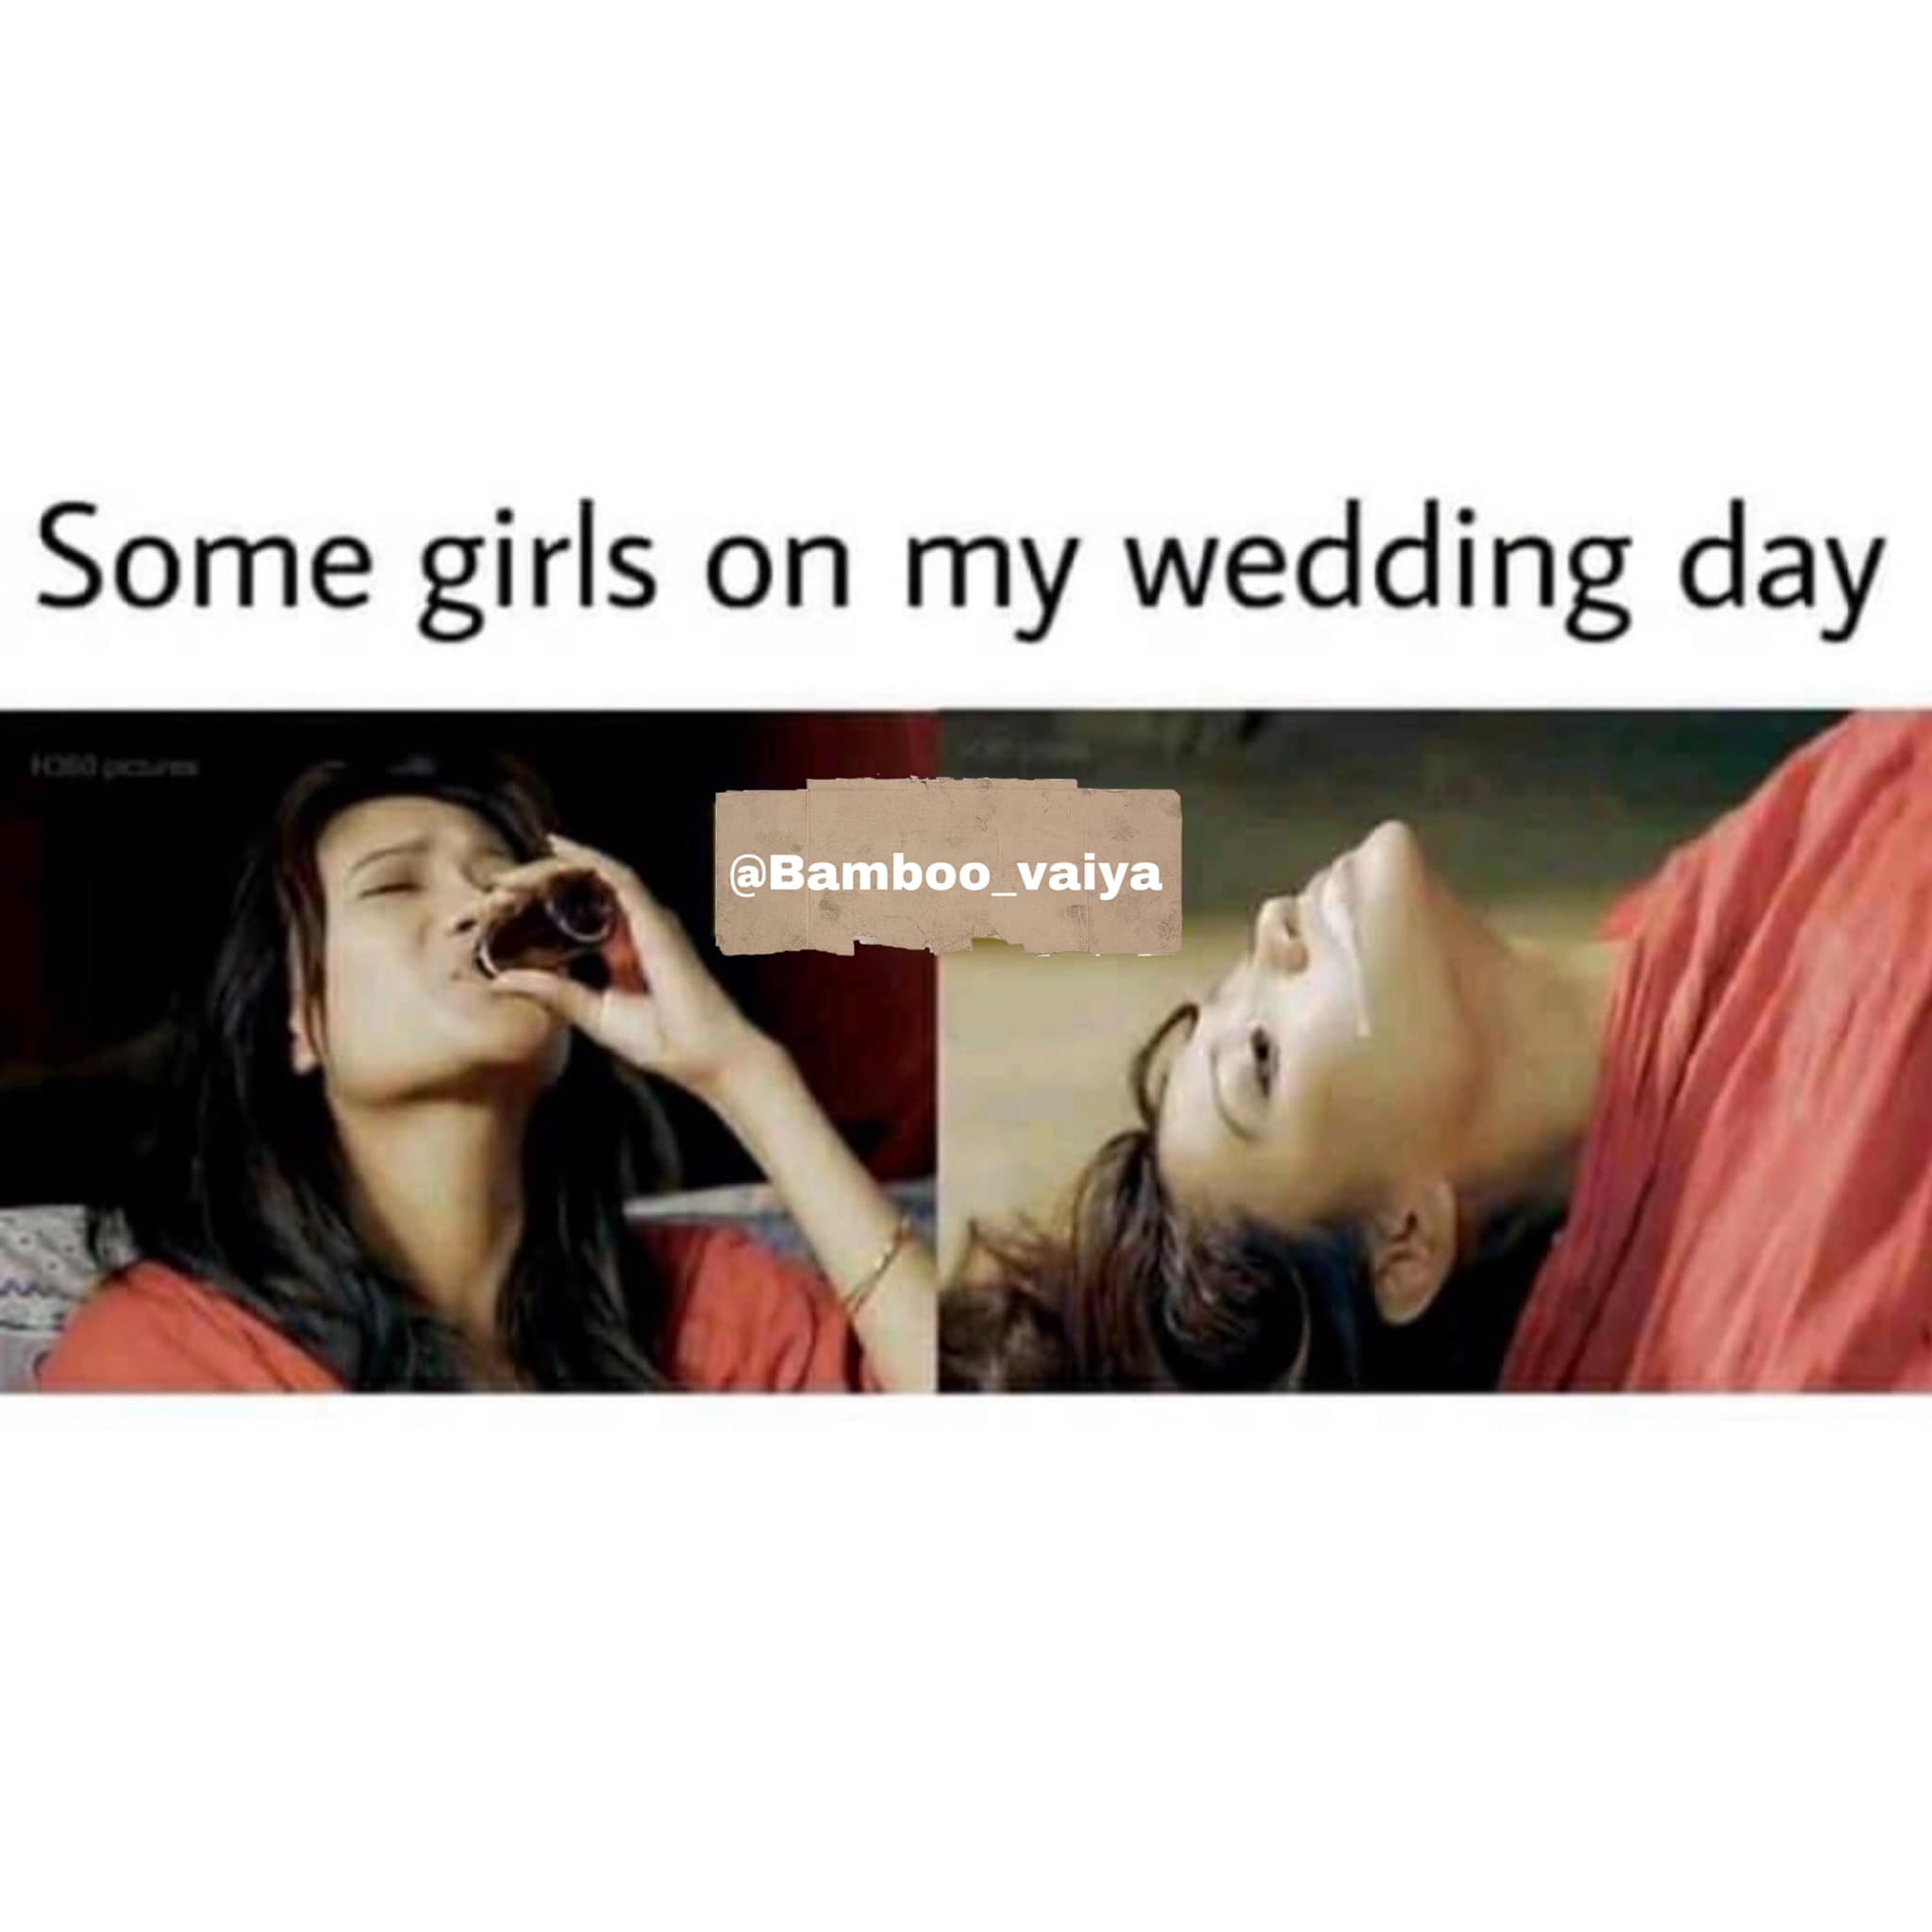
Caption: Some girls on my wedding day
Label: hate